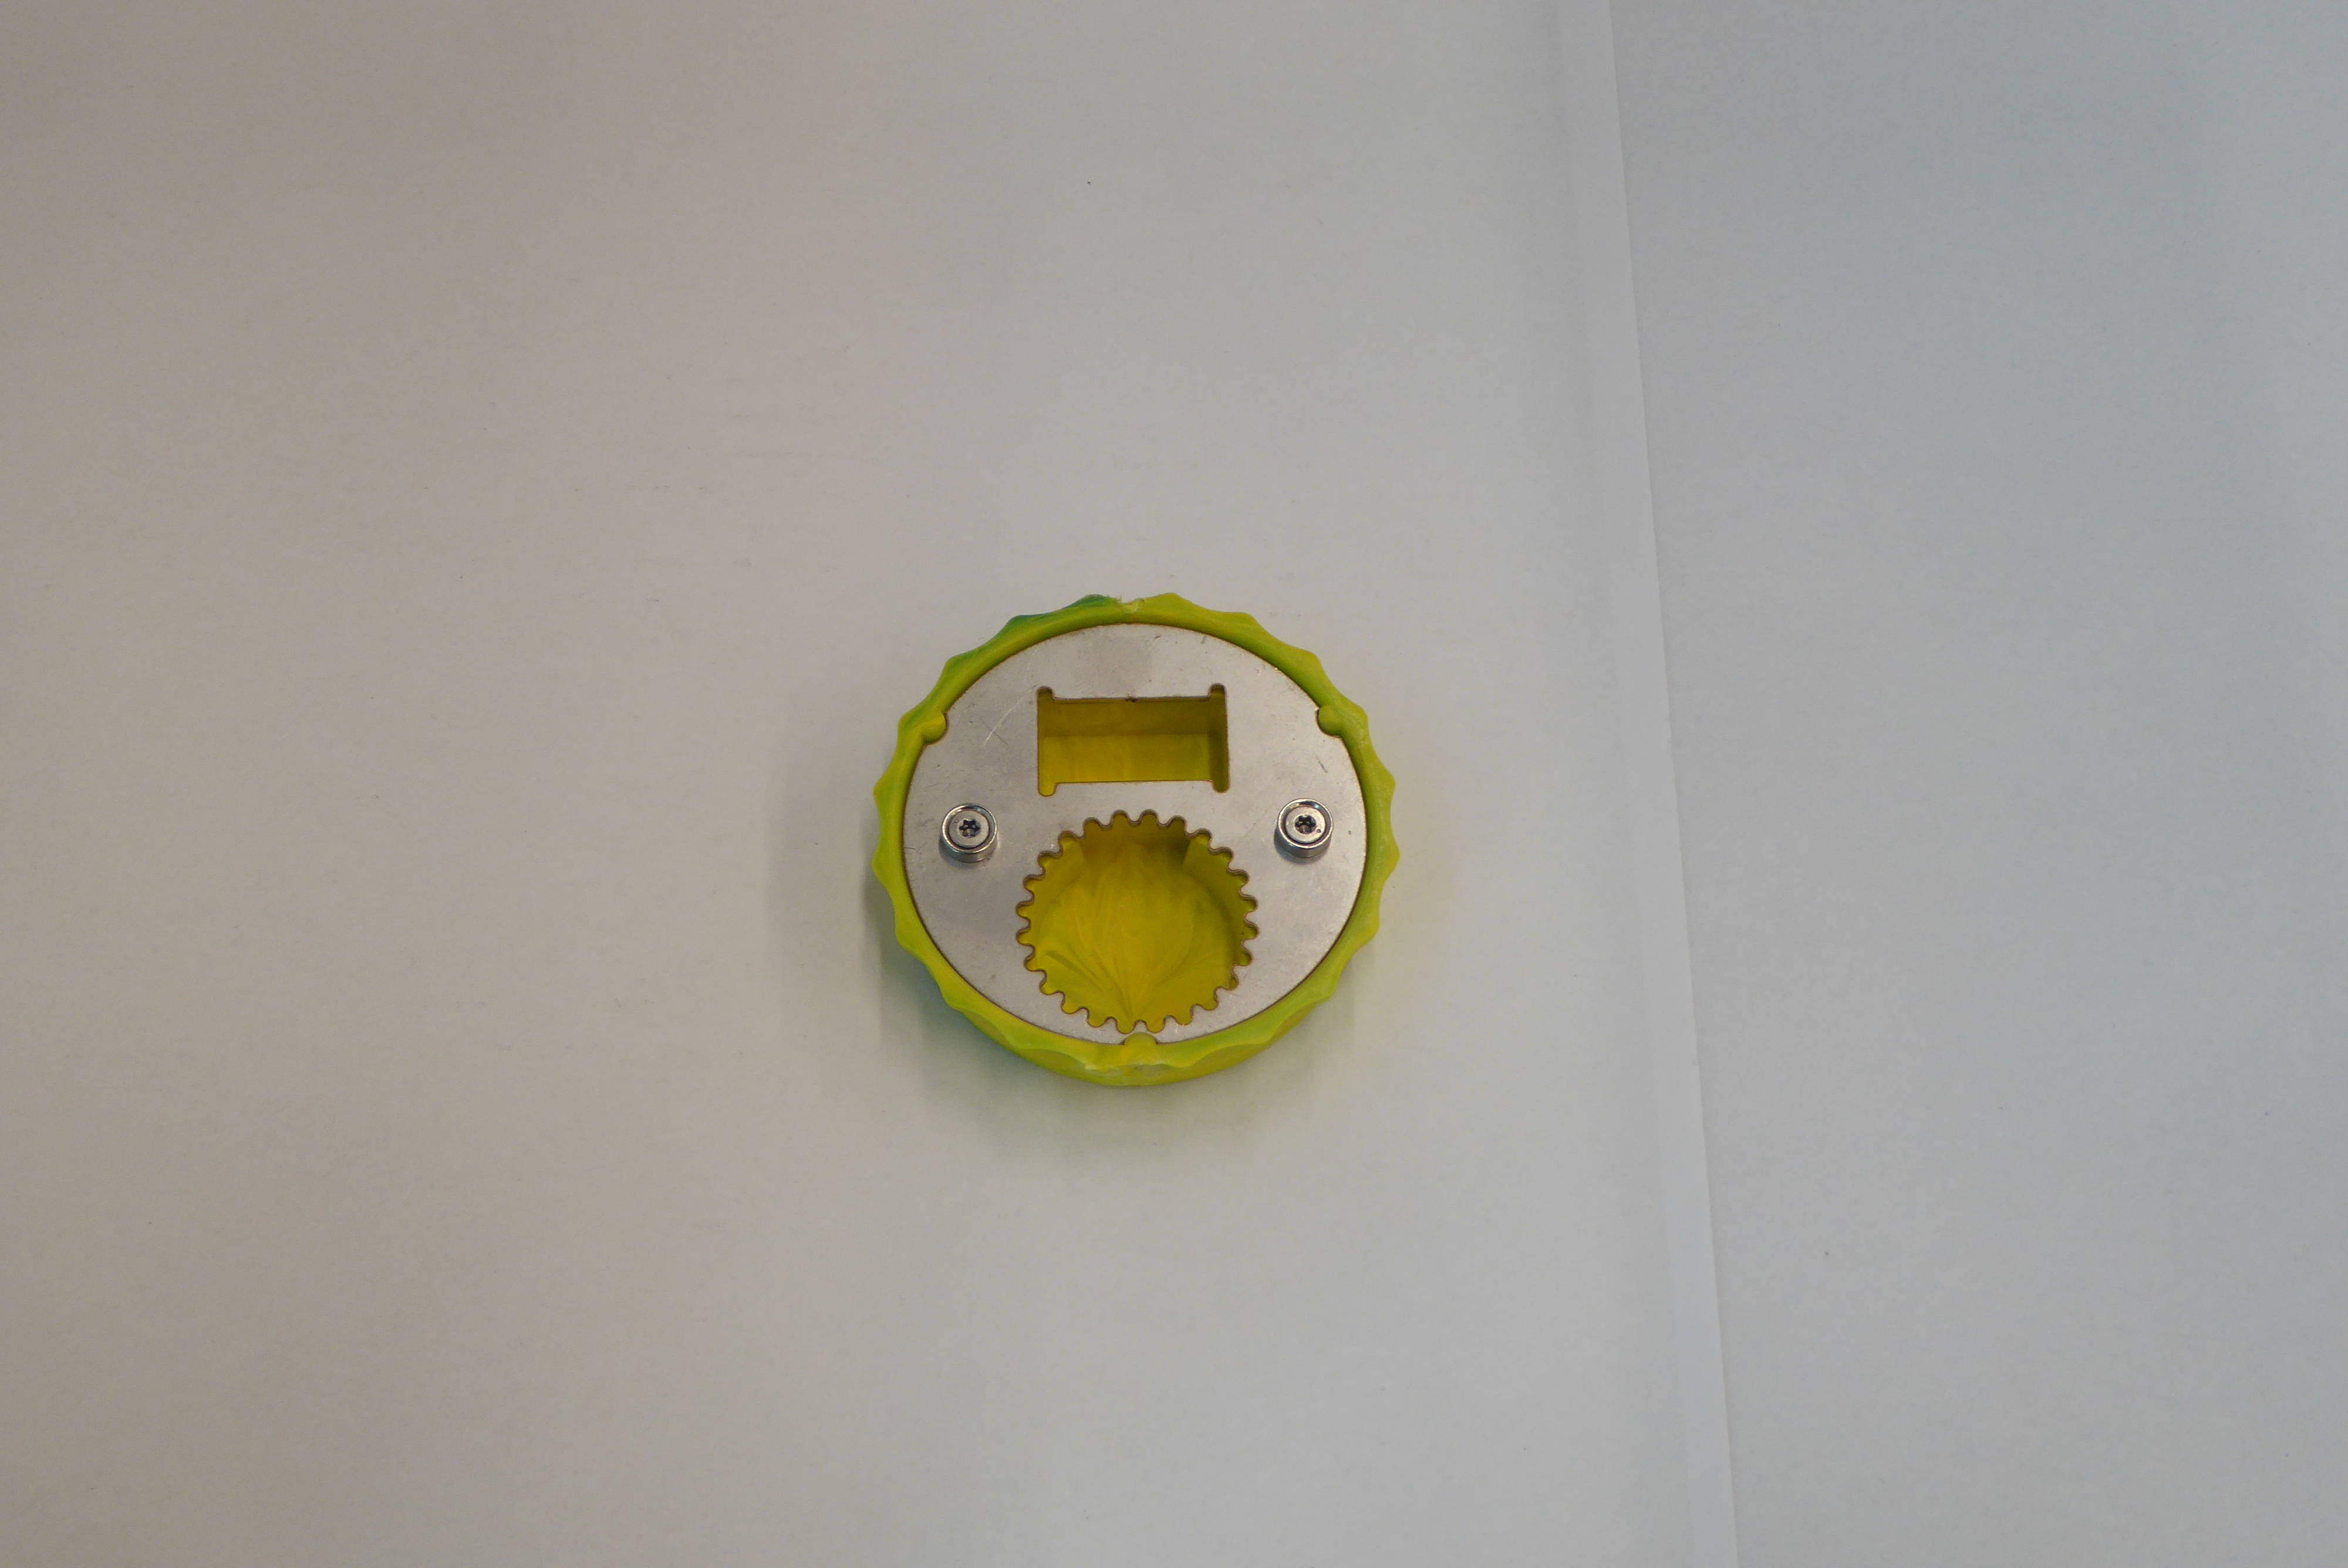
Label: Bottle Opener